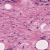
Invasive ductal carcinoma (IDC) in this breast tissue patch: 0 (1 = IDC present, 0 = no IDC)